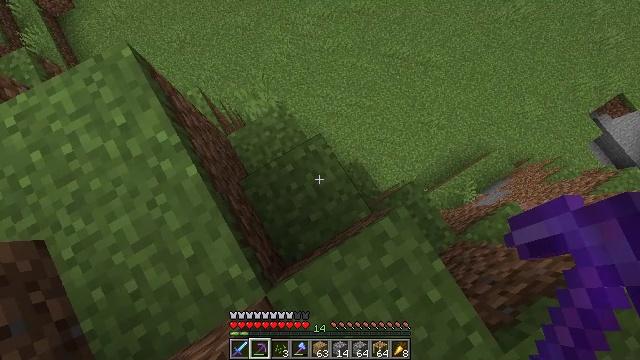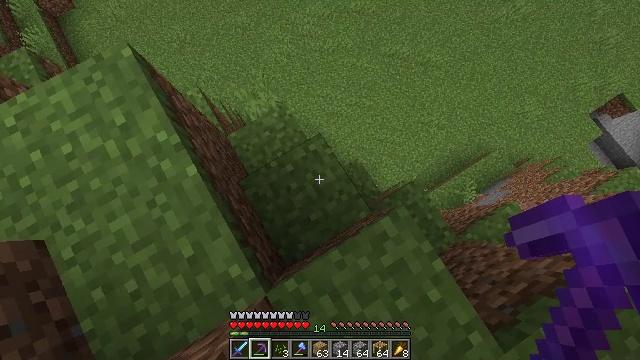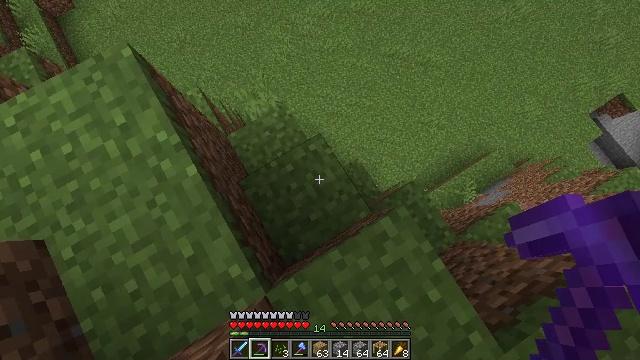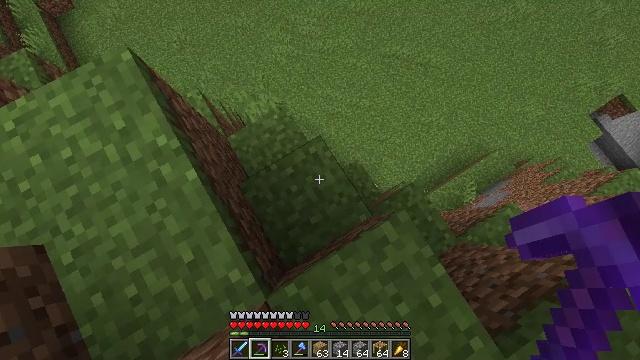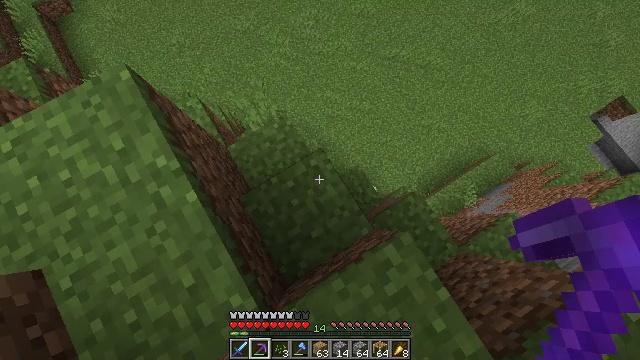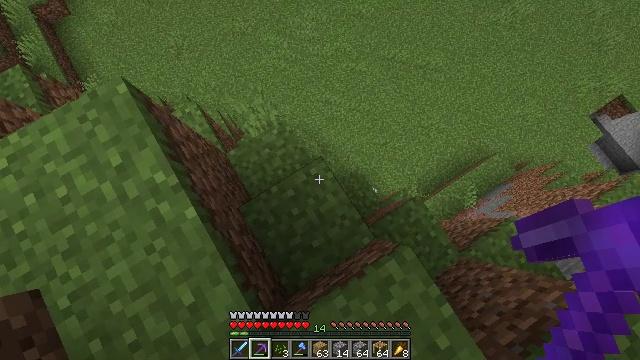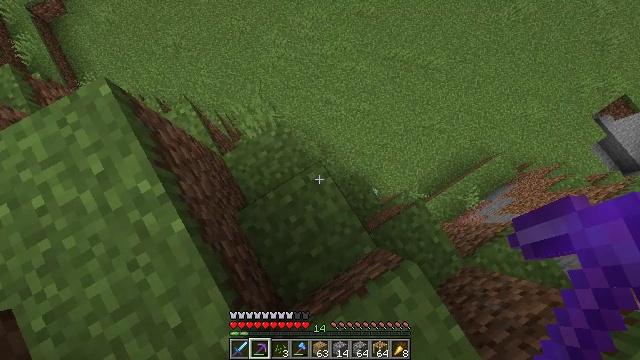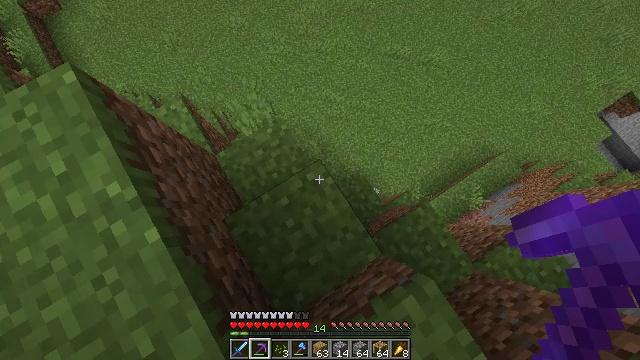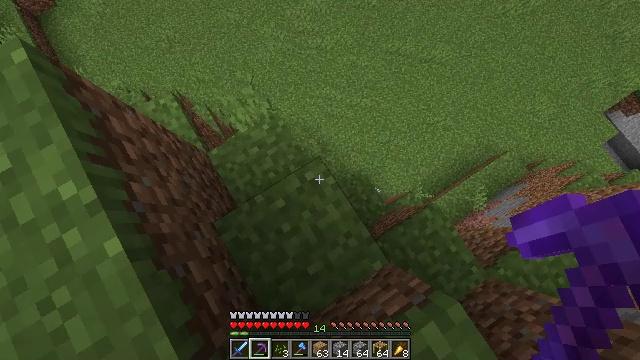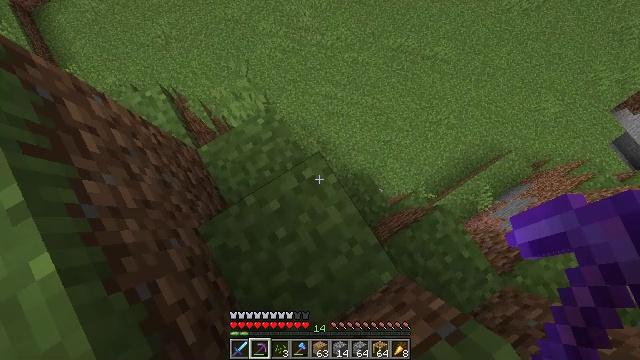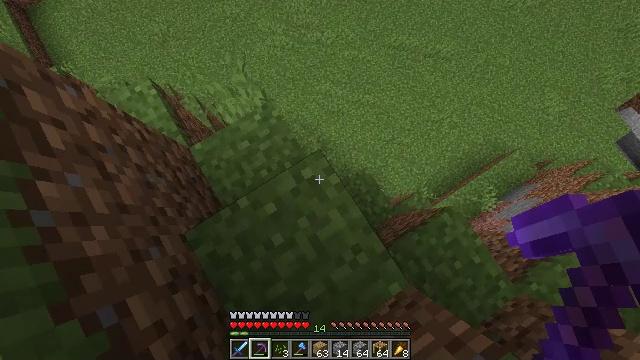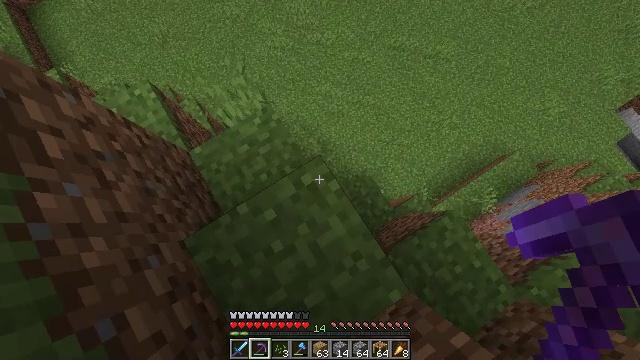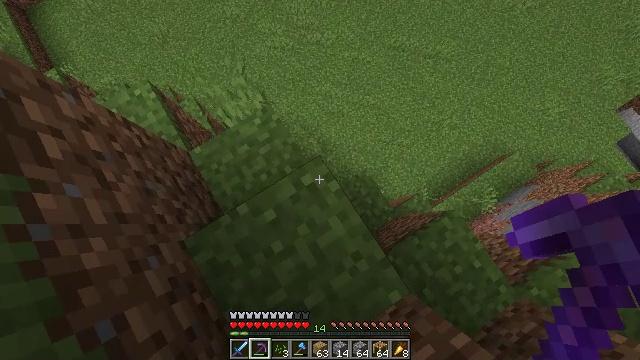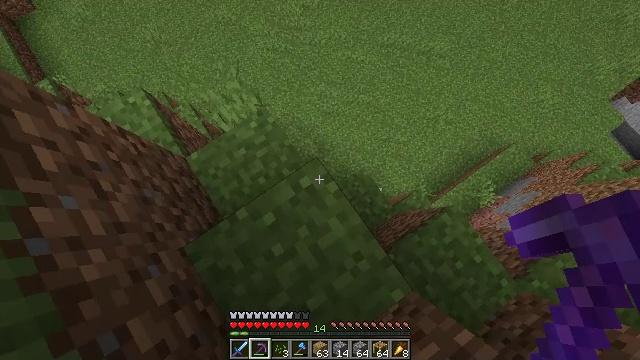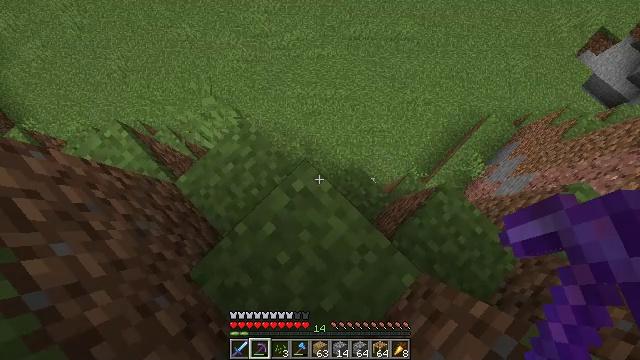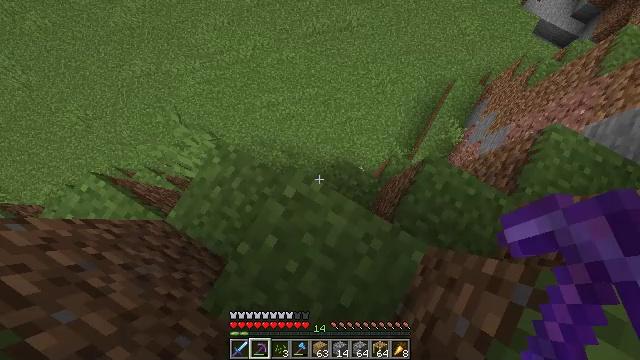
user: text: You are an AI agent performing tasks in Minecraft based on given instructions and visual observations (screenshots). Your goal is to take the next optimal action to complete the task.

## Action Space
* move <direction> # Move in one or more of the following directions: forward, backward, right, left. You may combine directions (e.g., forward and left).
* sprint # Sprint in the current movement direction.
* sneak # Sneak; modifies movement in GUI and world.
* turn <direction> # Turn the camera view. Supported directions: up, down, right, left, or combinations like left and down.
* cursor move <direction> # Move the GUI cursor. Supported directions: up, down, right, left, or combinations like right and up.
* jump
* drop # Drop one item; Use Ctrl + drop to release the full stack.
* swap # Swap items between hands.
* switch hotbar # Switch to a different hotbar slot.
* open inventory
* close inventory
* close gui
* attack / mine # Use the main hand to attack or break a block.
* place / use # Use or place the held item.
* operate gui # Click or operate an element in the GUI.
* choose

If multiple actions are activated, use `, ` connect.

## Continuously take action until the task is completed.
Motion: motion action
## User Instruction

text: Gather tall grass by hitting it.
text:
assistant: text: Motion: no_op
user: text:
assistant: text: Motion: no_op
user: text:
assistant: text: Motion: move forward
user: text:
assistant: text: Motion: move forward
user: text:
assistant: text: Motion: no_op
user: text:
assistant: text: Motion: no_op
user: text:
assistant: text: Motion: no_op
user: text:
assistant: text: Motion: no_op
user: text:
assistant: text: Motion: no_op
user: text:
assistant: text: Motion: no_op
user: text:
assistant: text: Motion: no_op
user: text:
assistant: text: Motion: no_op
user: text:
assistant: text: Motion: turn right
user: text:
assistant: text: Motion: turn right
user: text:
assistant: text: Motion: turn right
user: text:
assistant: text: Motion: turn right
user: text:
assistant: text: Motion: turn right and up
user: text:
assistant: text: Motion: turn right and up
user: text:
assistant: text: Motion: turn right and up
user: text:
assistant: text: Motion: turn right and up
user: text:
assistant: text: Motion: turn left and up
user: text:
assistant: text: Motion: turn left and up
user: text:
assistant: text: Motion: turn up
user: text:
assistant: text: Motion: turn right and up
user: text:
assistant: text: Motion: turn right and up
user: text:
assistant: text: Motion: turn right and up
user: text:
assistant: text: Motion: turn up
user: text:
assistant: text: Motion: turn up
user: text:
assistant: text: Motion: no_op
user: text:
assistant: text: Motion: no_op